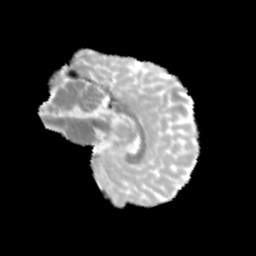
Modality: MD
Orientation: sagittal
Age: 9
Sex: male
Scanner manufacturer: siemens
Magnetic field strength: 3 T
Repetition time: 3.8 s
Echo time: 0.07 s